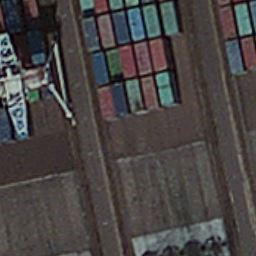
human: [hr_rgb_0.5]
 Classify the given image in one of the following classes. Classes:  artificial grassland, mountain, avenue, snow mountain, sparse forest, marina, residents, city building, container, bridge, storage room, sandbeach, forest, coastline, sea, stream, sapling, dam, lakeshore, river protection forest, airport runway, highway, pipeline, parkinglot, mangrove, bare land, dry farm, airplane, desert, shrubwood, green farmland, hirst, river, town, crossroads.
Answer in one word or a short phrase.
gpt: container